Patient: sex F, age 67
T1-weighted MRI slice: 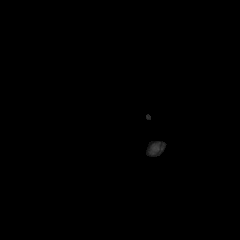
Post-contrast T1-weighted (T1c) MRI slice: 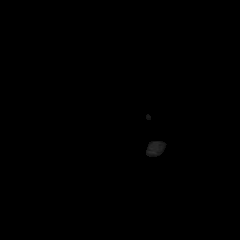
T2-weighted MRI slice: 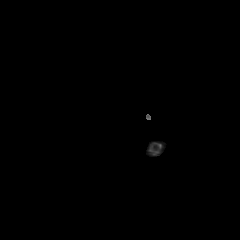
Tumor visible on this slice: no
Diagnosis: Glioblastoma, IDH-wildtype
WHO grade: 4